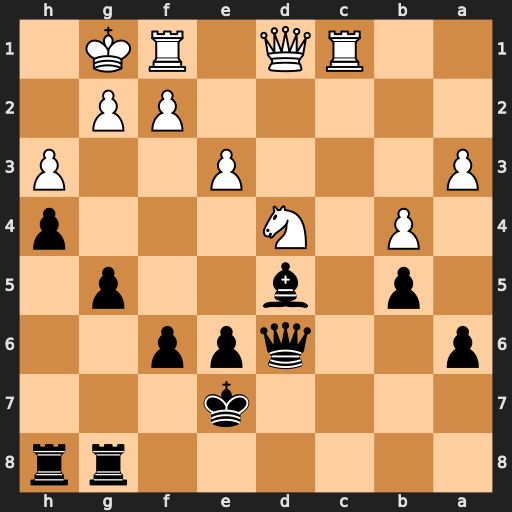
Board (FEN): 6rr/4k3/p2qpp2/1p1b2p1/1P1N3p/P3P2P/5PP1/2RQ1RK1
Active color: b
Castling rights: -
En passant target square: -
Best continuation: g4 hxg4 h3